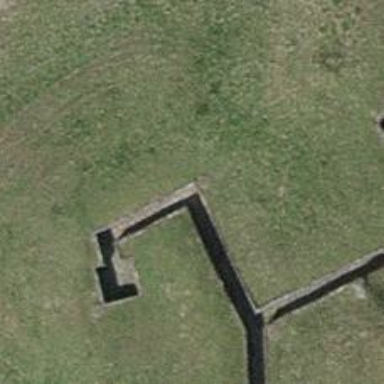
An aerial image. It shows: Military trench.